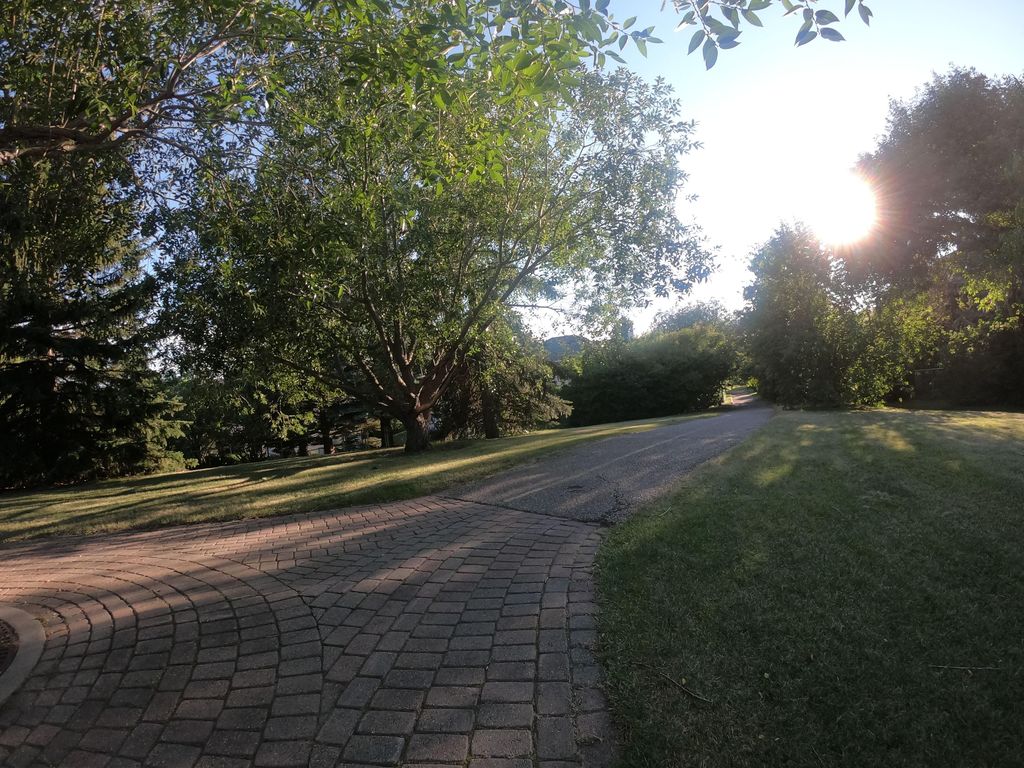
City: calgary